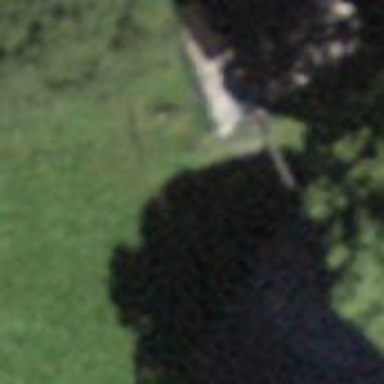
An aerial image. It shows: Rural barn.